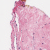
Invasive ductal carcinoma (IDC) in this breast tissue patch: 0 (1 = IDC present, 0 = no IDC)